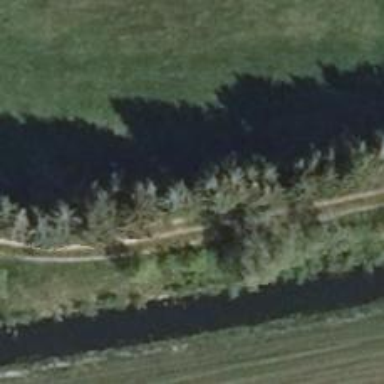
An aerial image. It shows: Row of deciduous broadleaved trees.